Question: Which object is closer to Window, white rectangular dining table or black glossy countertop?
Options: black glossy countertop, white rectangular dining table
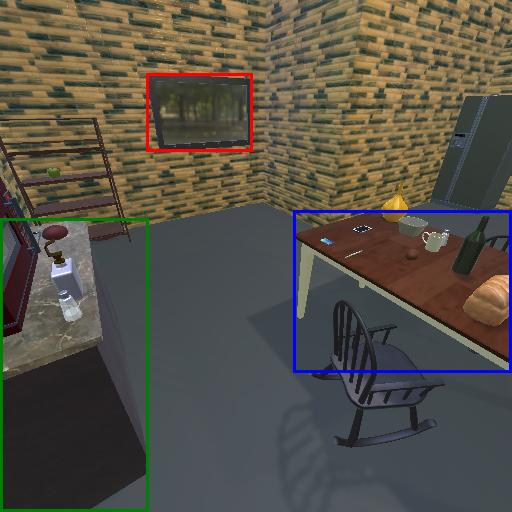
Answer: black glossy countertop